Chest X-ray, AP view. Patient: 16 years old, sex M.
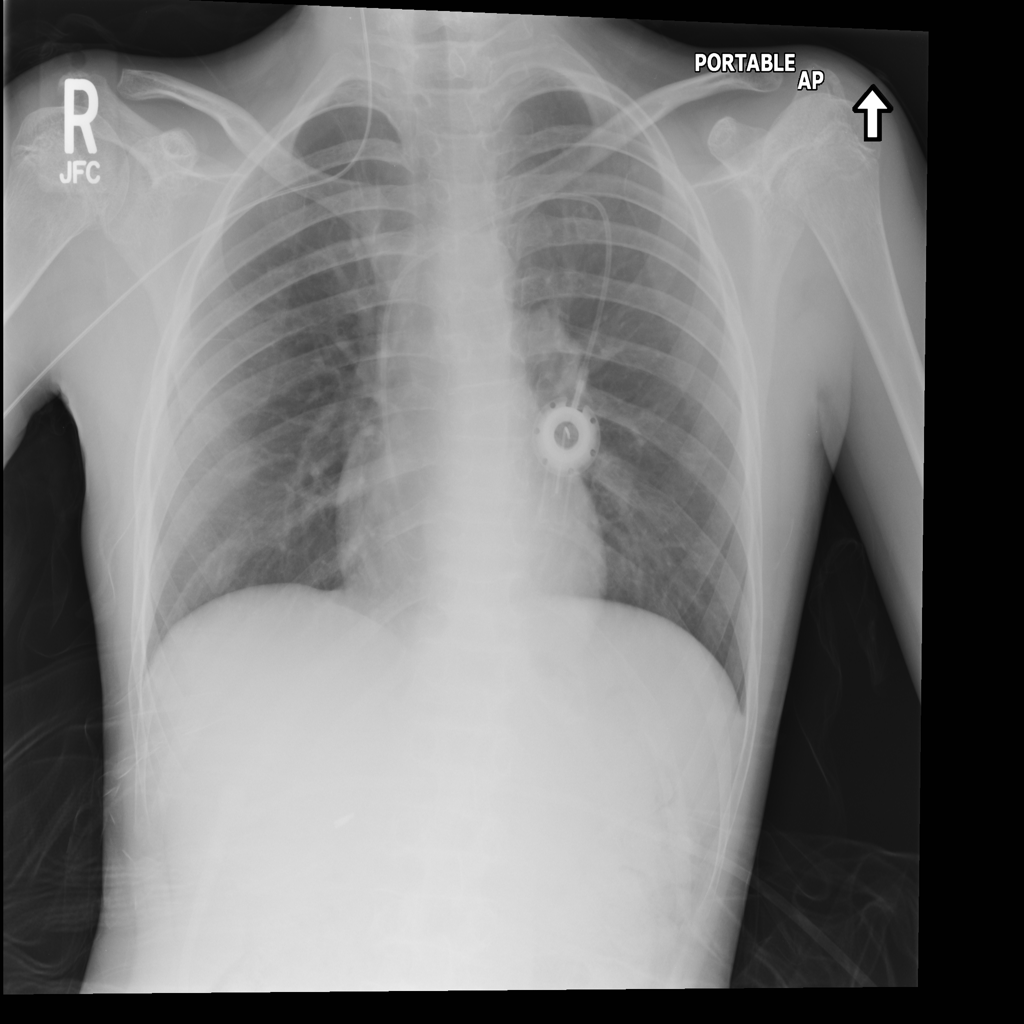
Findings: No Finding